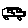
Label: car